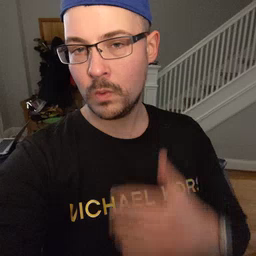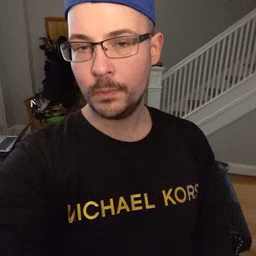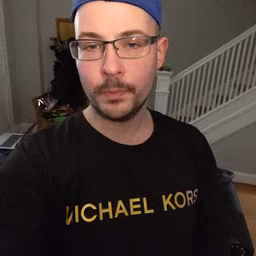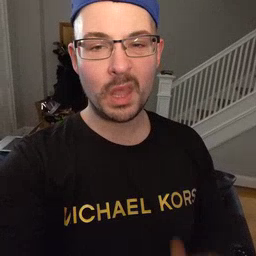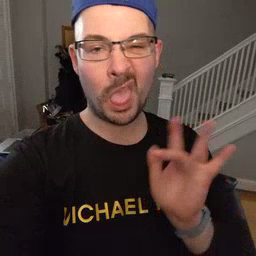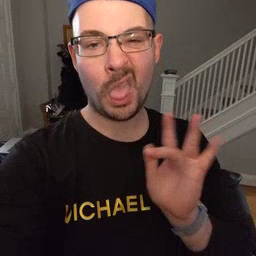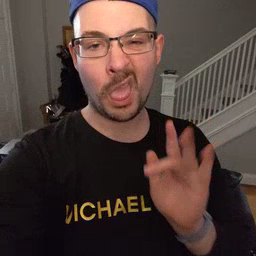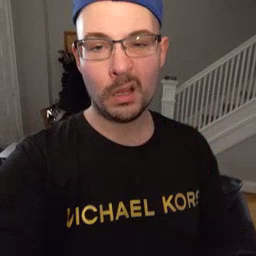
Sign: yucky